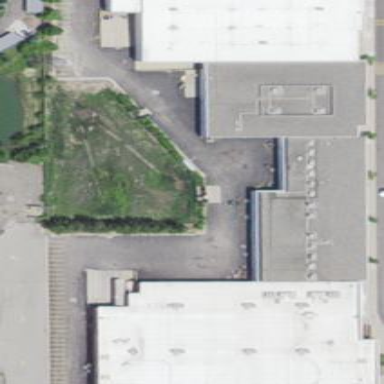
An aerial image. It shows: Mall building.